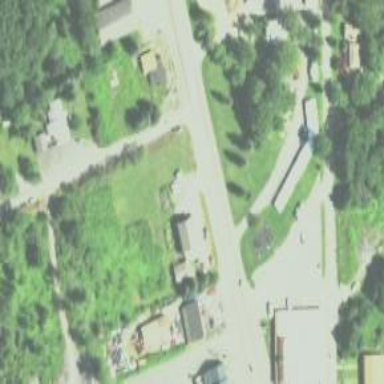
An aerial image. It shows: Motel that caters to tourists.